RGB frame:
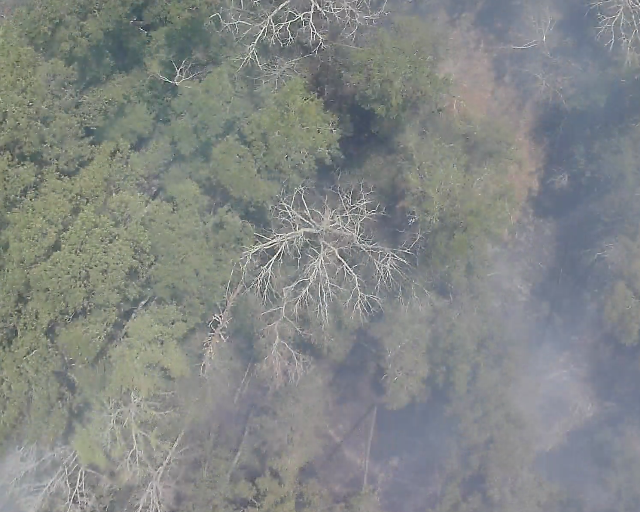
Thermal frame:
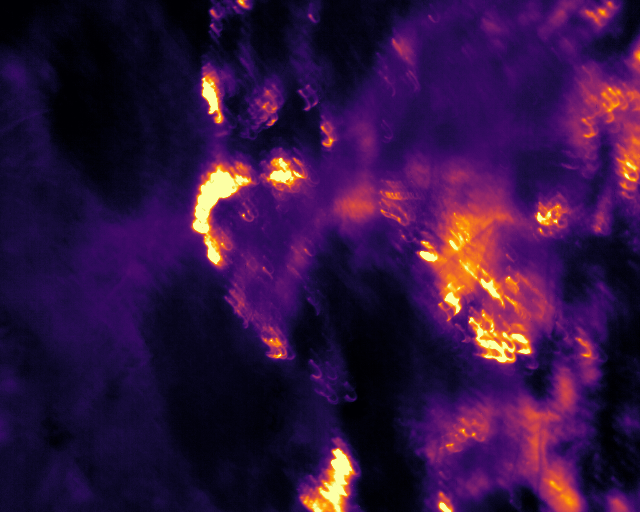
Captured: 2026-02-26 03:43:36
Pixels at or above 80 °C: 1075 (fraction of frame: 0.003281)